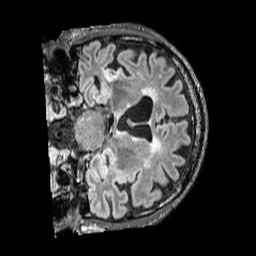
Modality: FLAIR
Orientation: coronal
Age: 75
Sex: male
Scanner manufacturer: siemens
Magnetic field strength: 3 T
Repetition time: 5 s
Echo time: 0.387 s